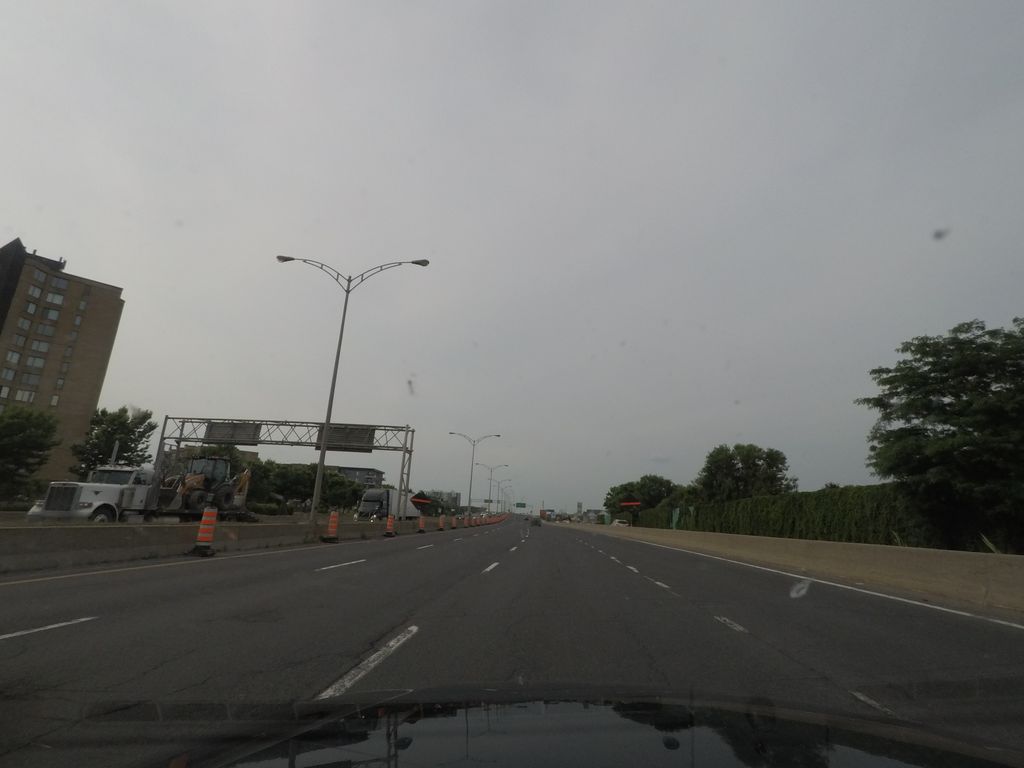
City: montreal